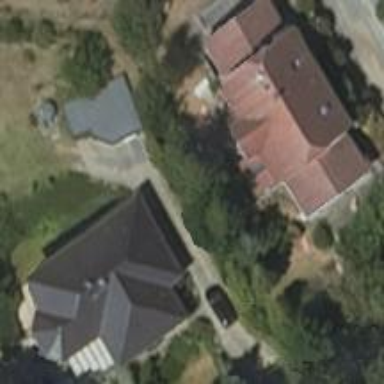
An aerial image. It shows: House with hipped roof.